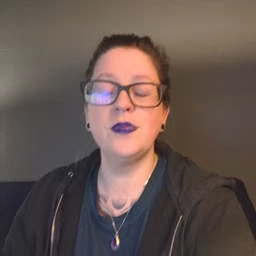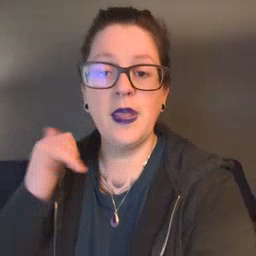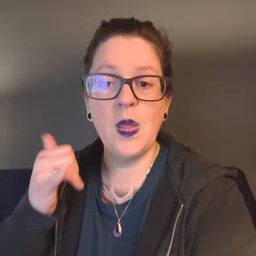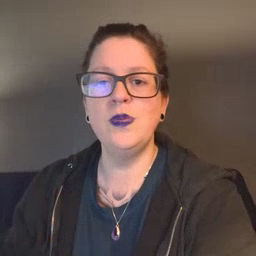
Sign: yellow